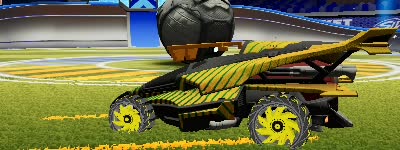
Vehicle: aftershock